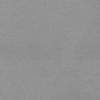
Label: dusty